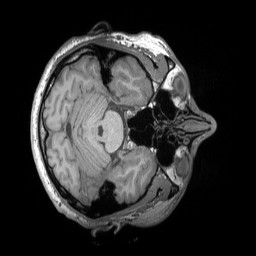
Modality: T1w
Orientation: axial
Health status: healthy